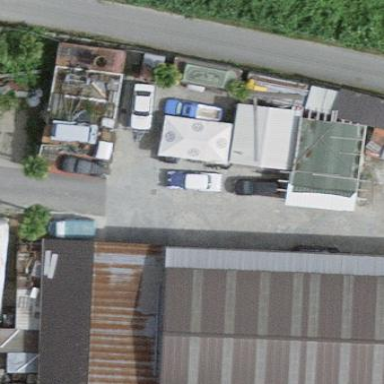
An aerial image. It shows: Industrial building.